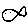
Label: fish